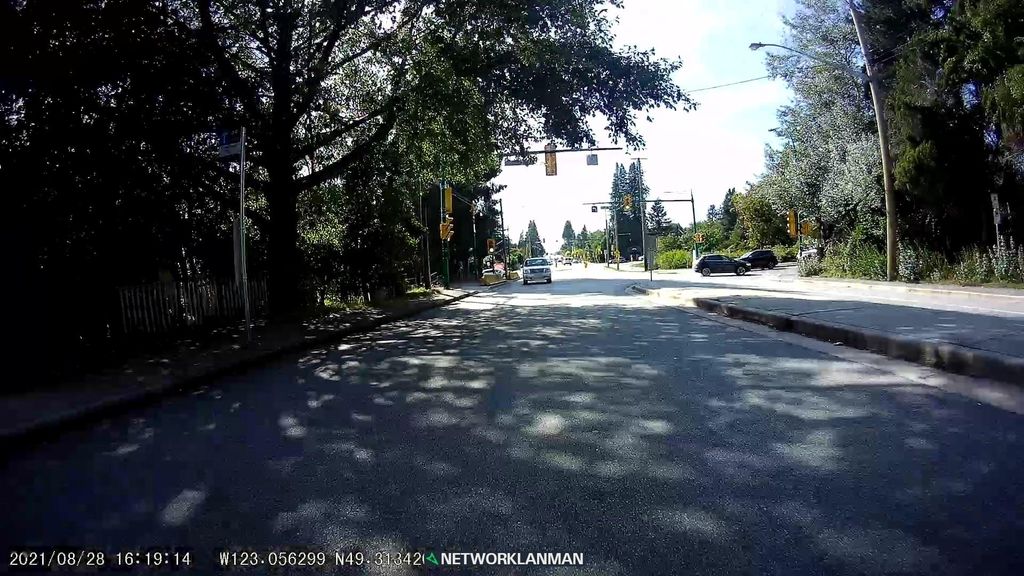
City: vancouver